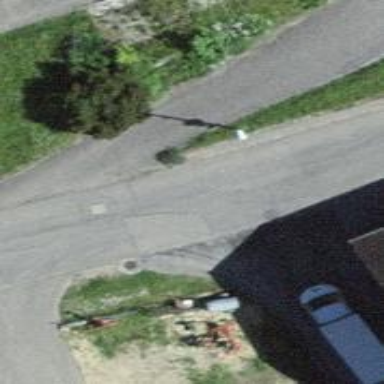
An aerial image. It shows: Residential road with asphalt surface.